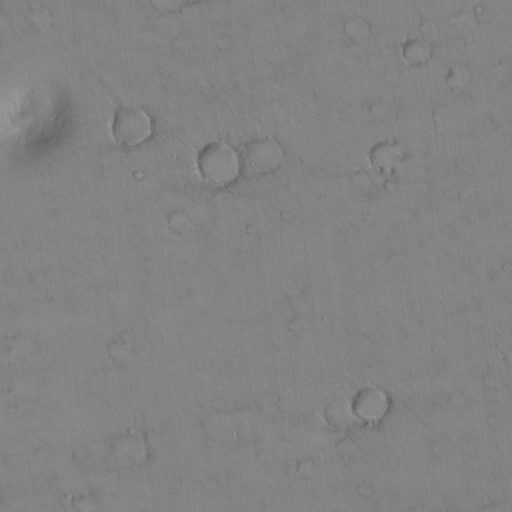
Classes present: Background, Cone